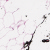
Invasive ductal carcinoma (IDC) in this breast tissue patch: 0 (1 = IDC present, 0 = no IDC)